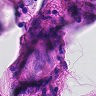
Metastatic tissue present: no